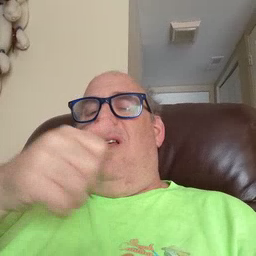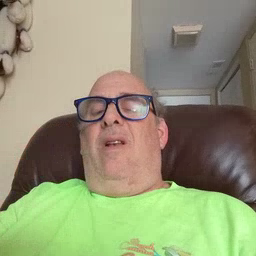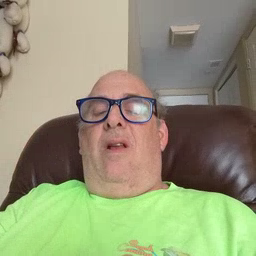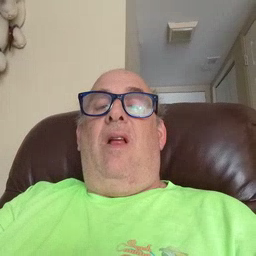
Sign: any